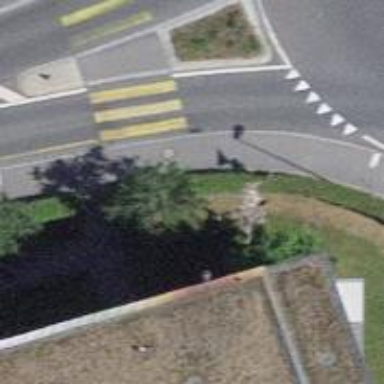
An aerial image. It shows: Kerb barrier.